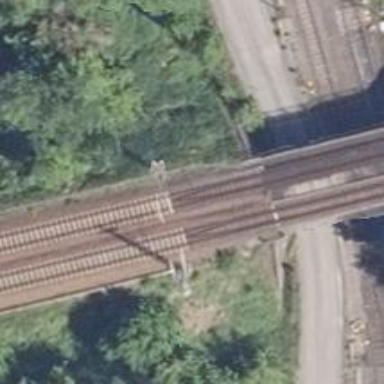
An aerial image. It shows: Bridge with electrified railway tracks featuring contact line.